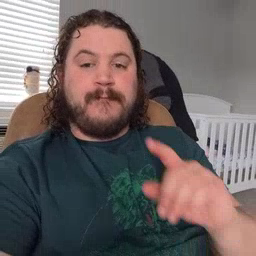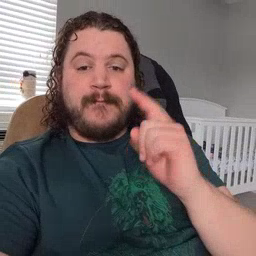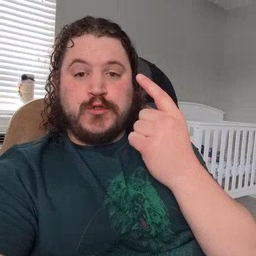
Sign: first